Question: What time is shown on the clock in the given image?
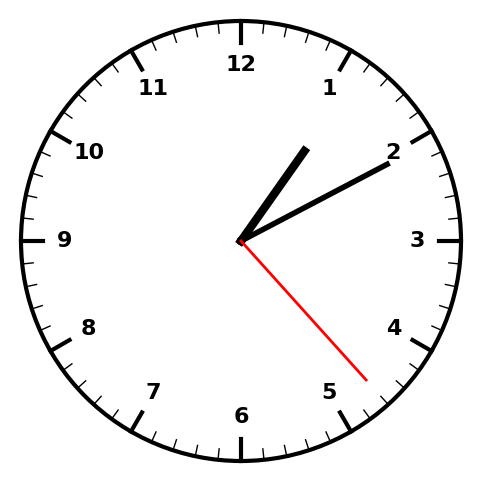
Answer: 01:10:23